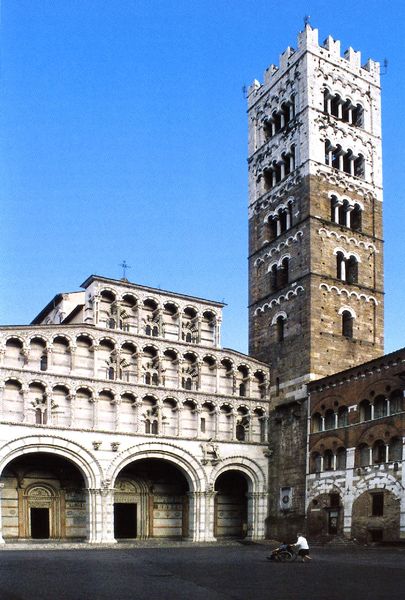
Titel: Dom S. Martino in Lucca
Standort: Lucca (EU - I)
Schlagwörter: himmel, weiß, fenster, frau, grau, gebäude, architektur, kirche, mutter, turm, bogen, fassade, italien, rundbogen, zinnen, arkade, glockenturm, passant, portal, portale, laubengang, schieben, bauwerk, bogengang, passantin, fischschwanz, kompanile, kinderwangen